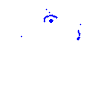
Particle: proton